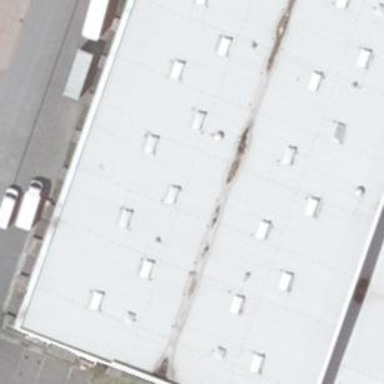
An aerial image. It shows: Industrial building.